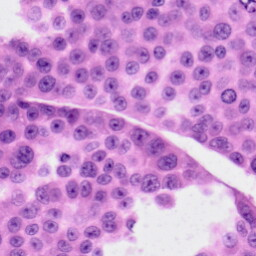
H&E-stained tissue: Skin